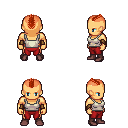
a pixel art fantasy rpg character, male body template, human, tanned skin, white pirate shirt, red pants, red short mohawk hairstyle, leather bracers, maroon shoes, four views (front, back, left, right), 2x2 character sprite sheet, small pixel art, hard edges, no anti-aliasing